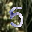
Label: 5